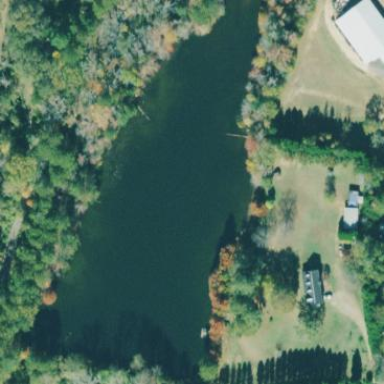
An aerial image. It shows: Scenic lake or pond with natural water.